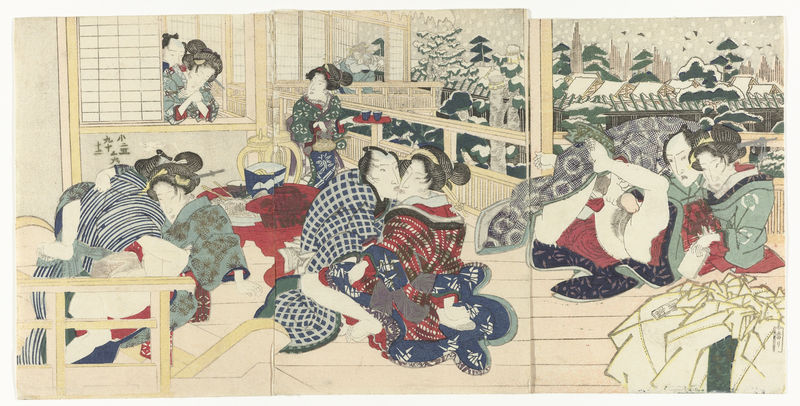
Titel: Liefdesparen op terras in winter
Künstler: Utagawa Kunisada (I)
Standort: Amsterdam
Institution: Rijksmuseum
Schlagwörter: baum, blau, gruppe, mann, bäume, frauen, grün, landschaft, menschen, fenster, frau, frisur, frisuren, holz, männer, szene, tisch, zeichnung, haus, rot, schnee, muster, kleidung, möbel, natur, vögel, gitter, boden, haare, prostituierte, rosa, voyeur, balkon, holzschnitt, japan, liebe, dächer, winter, streifen, geländer, erotisch, japanisch, wände, tusche, sex, asien, asiatisch, konkubine, eimer, farbholzschnitt, paare, geteilt, liebesspiel, kimono, bordell, mehrfarbig, freudenhaus, kimonos, huren, geschlechtsverkehr, porno, kamasutra, koitus, liebensspiel, schneebedeckte bäume, sexuelle darstellung, japanische kunst geisha bordell